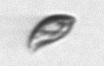
Label: Cryptophyta